Question: I'm new to CSS and I wonder how I could make two columns and also two rows inside wrapper. The first row contains title images. Here's my code: <URL>
What I want to achieve:
Edit: Here's the whole html <URL>
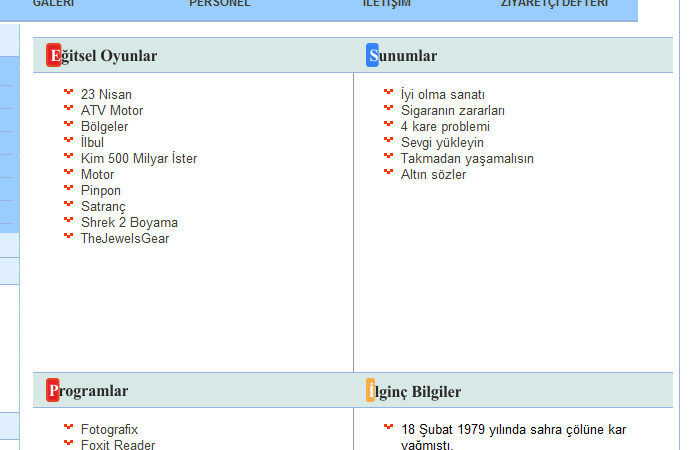
Answer: You don't need all that HTML. It could be as simple as this:
'''
<div id="main-wrapper">
<div class="left-box">
<h2>Oyunlar</h2>
<ul>
<li>...</li>
</ul>
</div>
<div class="right-box">
<h2>Sunumlar</h2>
<ul>
<li>...</li>
</ul>
</div>
...
</div>
'''
with the following CSS:
'''
.left-box, .right-box {
width: 15em;
float: left;
}
.right-box {
border-left:1px solid #999;
}
.right-box h2 {
margin-left: -1px; /* hide box border */
}
.box h2 {
background-color: #D8E9E6;
border-top: thin solid #97b4e0;
border-bottom: thin solid #97b4e0;
}
'''